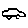
Label: car